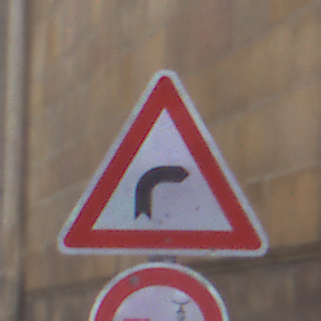
Verkehrszeichen: KurveRechts
Zusatzzeichen unten: VerbotUeberholenEinspurigeFahrzeuge
Umgebung: Outdoor, Urban
Tageszeit: Midday
Wetter: Overcast
Licht: Natural
Jahreszeit: NotSpecified
Kontrast: LowContrast